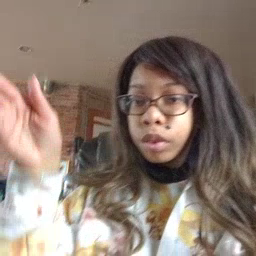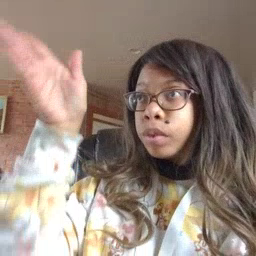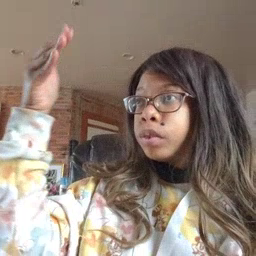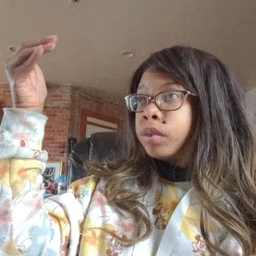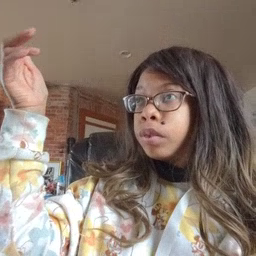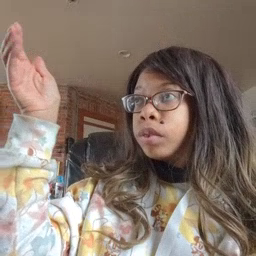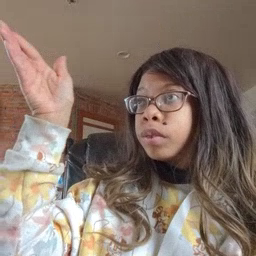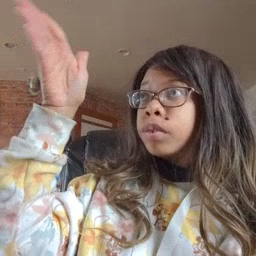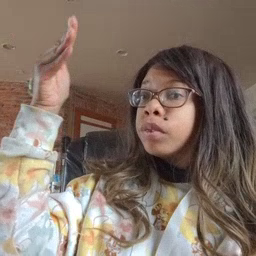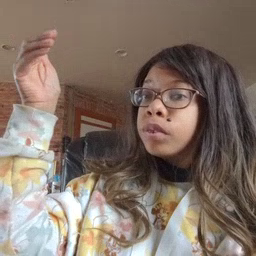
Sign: flag